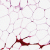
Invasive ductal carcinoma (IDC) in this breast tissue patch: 0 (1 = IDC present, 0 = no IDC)